Question: I have a div #content where i on the run add left floated divs #block and there are divs with fixed width on either side of div (a) , #lcontent and #rcontent
How do i get #content to remain at center when side divs have dynamic height and #content changes over time
content should remain in center wether there are 2,3,4 or 100 #block inside it. But the #block should always be on the left of #content
Only #lcontent, #rcontent and #block have fixed width

html code
'''
<div id="contentcontainer">
<div id="lcontent"></div>
<div id="mcontent">
<div id="content">
<div id="block"></div>
<div id="block"></div>
<div id="block"></div>
<div id="Block"></div>
<div id="Block"></div>
</div>
</div>
<div id="rcontent"></div>
</div>
'''
css code
'''
#lcontent
{
float: left;
width: 100px;
min-width: 100px;
min-height: 100px;
background: lightblue;
}
#rcontent
{
float: right;
width: 100px;
background: lightblue;
}
#mcontent
{
background: lightgrey;
float: right;
right: 50%;
position: relative;
}
#content
{
float: right;
right: -50%;
position: relative;
background: green;
min-height: 200px;
text-align: center;
}
#block
{
margin: 5px;
width: 300px;
border: 1px solid red;
display: inline-block; 1/2
height: 150px;
}
'''
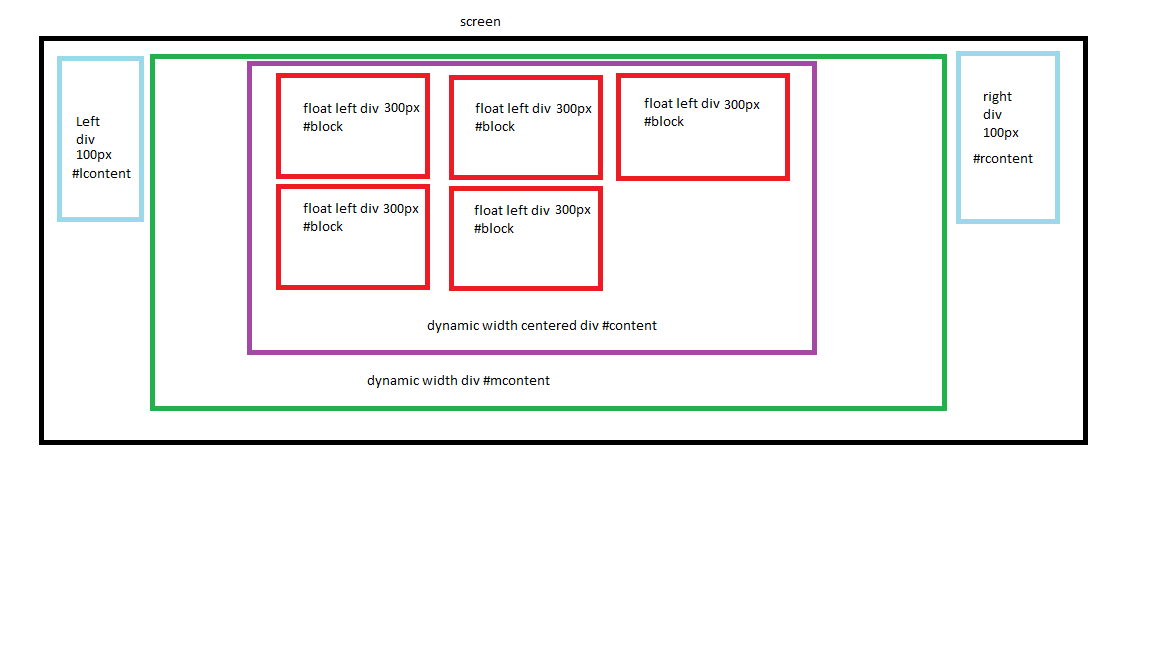
Answer: This will be very difficult using pure css and will need you to know the
number of boxes that the container is going to have (and add a class to the parent depending on it) - which if this is dynamic content then you should have a server side language for this. You will also need a hell of a lot of media queries:
'''
.container {
text-align:center;
}
.centered {
text-align:left;
margin:auto;
}
.block {
margin:3px;
width:100px;
height:100px;
float:left;
vertical-align:top;
border:1px solid red;
}
.seven {max-width:770px;} /* this is the number of block * their outer width (margin + border + padding + width) */
/*one block*/
@media (max-width:219px) { /* this is the width of 2 blocks outer width -1px (you may need to add the width of the left and right column to this plus any left and right padding of the center column. This is really the max width of the container div */
.centered {
width:110px; /* the outer width of a block */
}
}
/*two blocks*/
/* keep adding media queries to either your max number of blocks or the largest screen size you want to support */
/*min width is 2 * 1 block outer width, max width is 3 * 1 block outer width - 1px*/
@media (min-width:220px) and (max-width:329px) {
.centered {
width:220px; /* the outer width of 2 blocks */
}
}
@media (min-width:330px) and (max-width:439px) {
.centered {
width:330px;
}
}
@media (min-width:440px) and (max-width:549px) {
.centered {
width:440px;
}
}
@media (min-width:550px) and (max-width:659px) {
.centered {
width:550px;
}
}
@media (min-width:660px) and (max-width:769px) {
.centered {
width:660px;
}
}
@media (min-width:770px) and (max-width:879px) {
.centered {
width:770px;
}
}
@media (min-width:880px) and (max-width:989px) {
.centered {
width:880px;
}
}
@media (min-width:990px) and (max-width:1100px) {
.centered {
width:990px;
}
}
'''
'''
<div class="container">
<div class="centered seven"><!--the seven class is the number of children blocks-->
<div class="block"></div>
<div class="block"></div>
<div class="block"></div>
<div class="block"></div>
<div class="block"></div>
<div class="block"></div>
<div class="block"></div>
</div>
</div>
'''
<URL>
<URL>